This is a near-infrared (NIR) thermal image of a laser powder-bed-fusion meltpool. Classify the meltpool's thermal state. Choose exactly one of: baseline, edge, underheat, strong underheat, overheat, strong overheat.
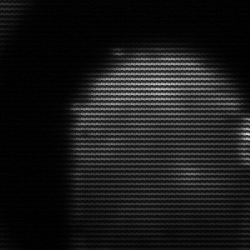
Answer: edge